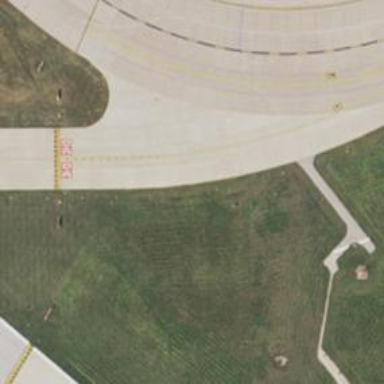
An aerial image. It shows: View of taxiway at the airport.